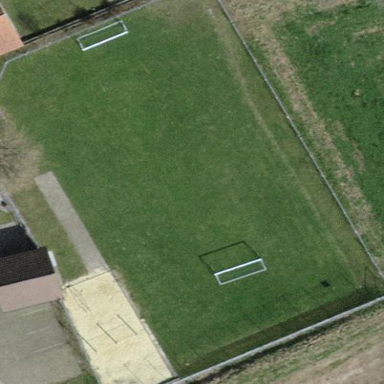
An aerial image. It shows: Soccer pitch for outdoor sports and leisure activities.